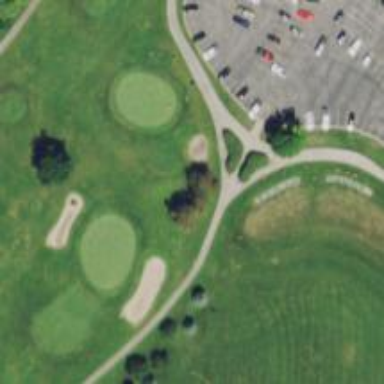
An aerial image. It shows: Path used for both walking and golf.